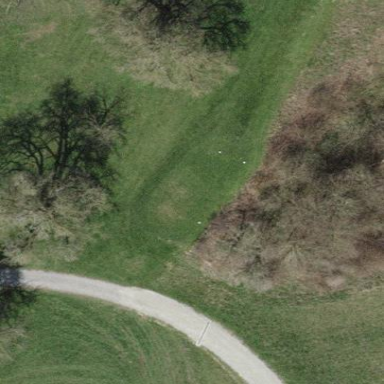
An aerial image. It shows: Golf tee on grass surface.